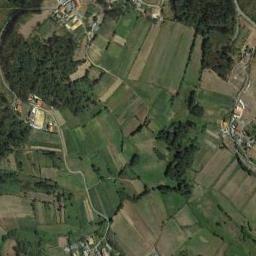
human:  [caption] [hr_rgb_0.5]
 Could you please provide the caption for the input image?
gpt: The rectangular farmland is next to some houses and trees .

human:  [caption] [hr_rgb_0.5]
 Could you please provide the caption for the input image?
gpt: Lots of rectangular farmlands of different colors and sizes and some forests are on the ground .

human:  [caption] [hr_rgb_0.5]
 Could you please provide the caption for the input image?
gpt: There are many trees beside the rectangular farmlands .

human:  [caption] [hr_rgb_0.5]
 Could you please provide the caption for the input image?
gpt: Many dense, neatly arranged green and brown mixed rectangular farmlands of different sizes .

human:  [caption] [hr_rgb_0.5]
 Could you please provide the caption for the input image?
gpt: There are many green rectangular farmlands and some green trees and some buildings .